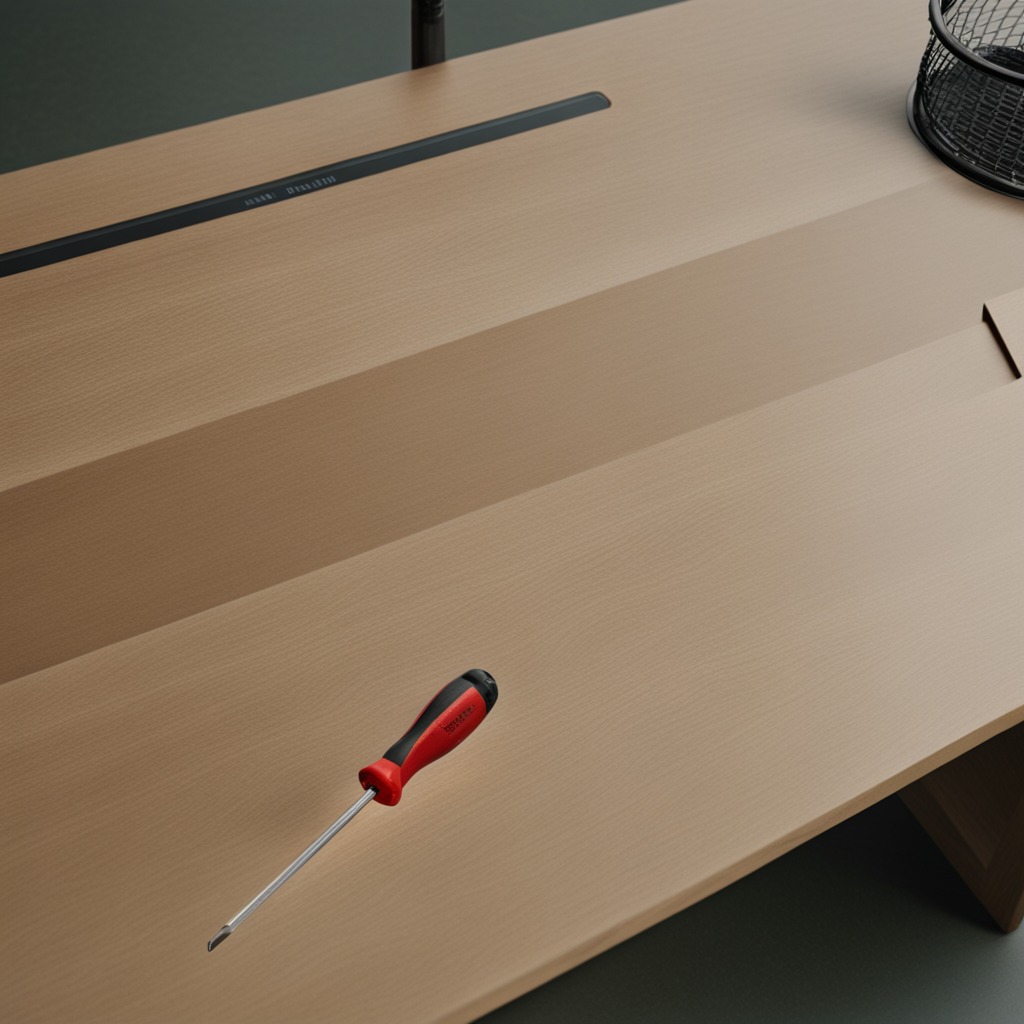
A screwdriver lies on the workbench.